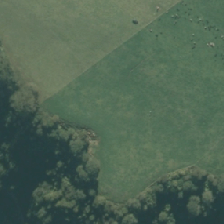
Land cover: shortrotation_cropland